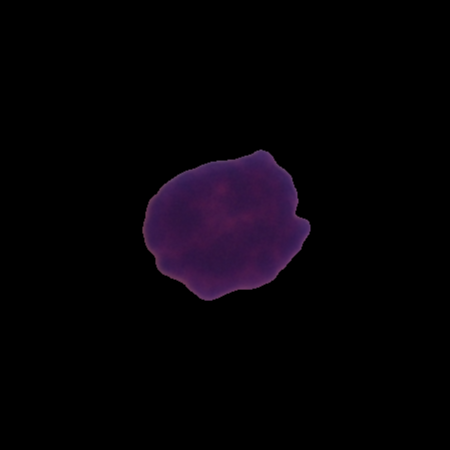
Label: healthy